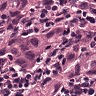
Metastatic tissue present: yes